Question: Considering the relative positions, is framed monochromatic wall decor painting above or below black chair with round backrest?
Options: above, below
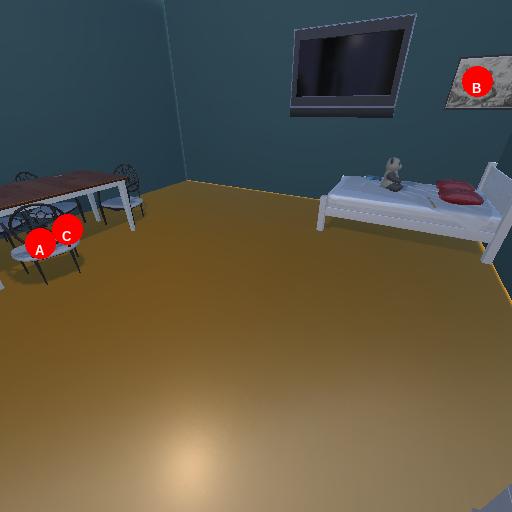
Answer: above